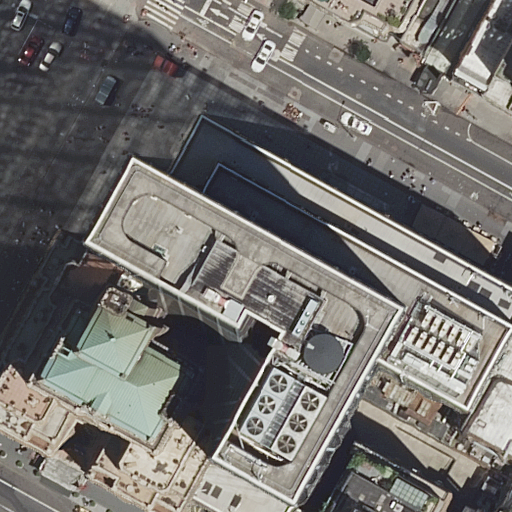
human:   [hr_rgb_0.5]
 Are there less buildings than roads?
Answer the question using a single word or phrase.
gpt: no

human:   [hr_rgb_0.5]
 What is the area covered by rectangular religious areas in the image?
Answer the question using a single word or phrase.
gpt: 0m2

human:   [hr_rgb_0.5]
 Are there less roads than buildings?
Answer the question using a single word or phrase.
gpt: yes

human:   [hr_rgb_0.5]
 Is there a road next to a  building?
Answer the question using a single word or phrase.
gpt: yes

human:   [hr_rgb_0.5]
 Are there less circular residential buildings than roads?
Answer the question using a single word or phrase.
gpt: yes

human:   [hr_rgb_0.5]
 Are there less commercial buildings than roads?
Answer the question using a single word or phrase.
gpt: yes

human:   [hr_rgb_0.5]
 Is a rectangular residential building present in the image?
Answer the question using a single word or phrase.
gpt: yes

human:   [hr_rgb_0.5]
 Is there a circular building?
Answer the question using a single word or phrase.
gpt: no

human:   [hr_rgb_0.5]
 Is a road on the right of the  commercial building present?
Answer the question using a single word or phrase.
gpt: no

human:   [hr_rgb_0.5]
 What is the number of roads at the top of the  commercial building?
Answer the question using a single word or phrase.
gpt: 3

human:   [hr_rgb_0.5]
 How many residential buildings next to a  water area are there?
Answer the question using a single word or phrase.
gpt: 0

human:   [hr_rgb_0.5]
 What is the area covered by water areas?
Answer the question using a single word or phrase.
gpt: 0m2

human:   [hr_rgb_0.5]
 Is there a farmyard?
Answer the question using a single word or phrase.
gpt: no

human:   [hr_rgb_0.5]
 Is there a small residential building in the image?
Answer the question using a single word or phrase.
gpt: yes

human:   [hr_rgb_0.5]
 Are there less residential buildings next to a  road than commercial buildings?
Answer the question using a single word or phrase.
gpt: no

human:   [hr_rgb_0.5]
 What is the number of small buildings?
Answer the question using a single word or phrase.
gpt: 5

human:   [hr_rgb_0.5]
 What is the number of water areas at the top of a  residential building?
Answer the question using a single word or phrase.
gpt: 0

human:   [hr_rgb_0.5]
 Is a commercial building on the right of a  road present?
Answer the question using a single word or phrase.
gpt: yes

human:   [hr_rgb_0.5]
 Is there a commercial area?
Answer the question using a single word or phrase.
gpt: no

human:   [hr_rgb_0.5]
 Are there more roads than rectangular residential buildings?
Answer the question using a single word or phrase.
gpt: no

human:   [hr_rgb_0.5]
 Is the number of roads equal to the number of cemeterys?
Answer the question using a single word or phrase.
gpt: no

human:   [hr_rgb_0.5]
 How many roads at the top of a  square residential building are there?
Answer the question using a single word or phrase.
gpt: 0

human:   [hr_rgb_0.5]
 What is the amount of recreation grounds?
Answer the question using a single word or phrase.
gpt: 0

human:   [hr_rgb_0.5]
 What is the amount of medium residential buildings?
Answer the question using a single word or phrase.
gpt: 3

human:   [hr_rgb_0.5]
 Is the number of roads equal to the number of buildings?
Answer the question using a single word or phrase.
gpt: no

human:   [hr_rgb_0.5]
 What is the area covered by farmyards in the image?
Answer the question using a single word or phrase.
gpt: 0m2

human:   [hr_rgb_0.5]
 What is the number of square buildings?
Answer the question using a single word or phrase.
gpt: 0

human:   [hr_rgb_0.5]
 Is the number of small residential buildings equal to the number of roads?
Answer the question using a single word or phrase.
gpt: no

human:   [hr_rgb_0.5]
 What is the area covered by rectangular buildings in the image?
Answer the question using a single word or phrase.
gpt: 753m2

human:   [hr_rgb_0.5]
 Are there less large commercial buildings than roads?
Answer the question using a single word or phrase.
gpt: yes

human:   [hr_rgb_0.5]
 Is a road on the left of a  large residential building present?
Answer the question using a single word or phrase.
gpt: yes

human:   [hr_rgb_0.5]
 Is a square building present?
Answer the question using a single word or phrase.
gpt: no

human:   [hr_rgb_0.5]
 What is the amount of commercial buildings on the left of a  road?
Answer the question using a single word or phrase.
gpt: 1

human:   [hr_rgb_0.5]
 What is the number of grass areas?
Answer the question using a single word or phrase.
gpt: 0

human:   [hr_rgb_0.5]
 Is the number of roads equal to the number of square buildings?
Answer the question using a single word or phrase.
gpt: no

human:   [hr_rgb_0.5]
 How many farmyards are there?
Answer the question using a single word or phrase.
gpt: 0